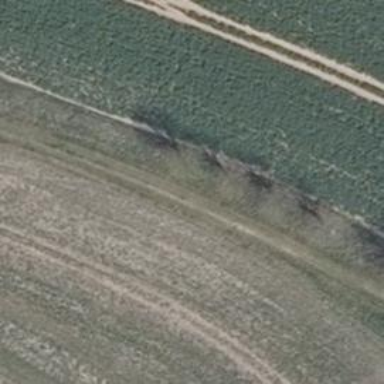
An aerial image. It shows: Track road with grade4 tracktype.